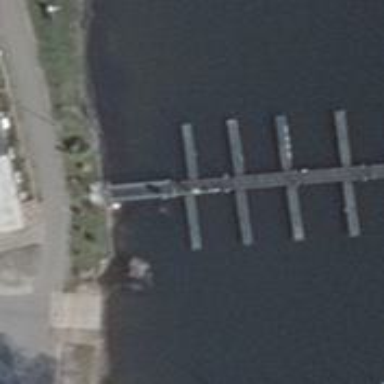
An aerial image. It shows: Man-made pier.